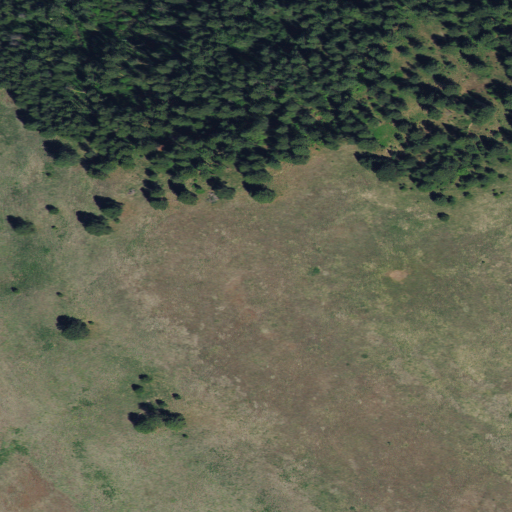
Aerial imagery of ridge(s) in Idaho named Abercombie Ridge containing shrub, evergreen forest, and grassland